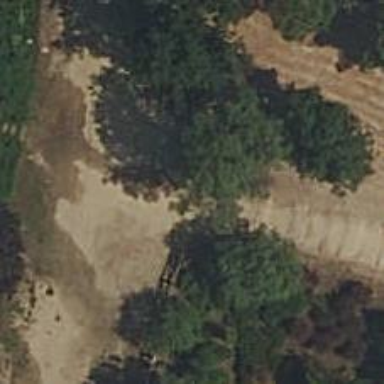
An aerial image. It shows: Road with steps.